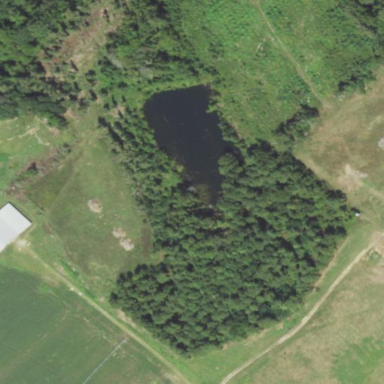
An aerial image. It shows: Peaceful pond surrounded by nature.